Breast ultrasound image
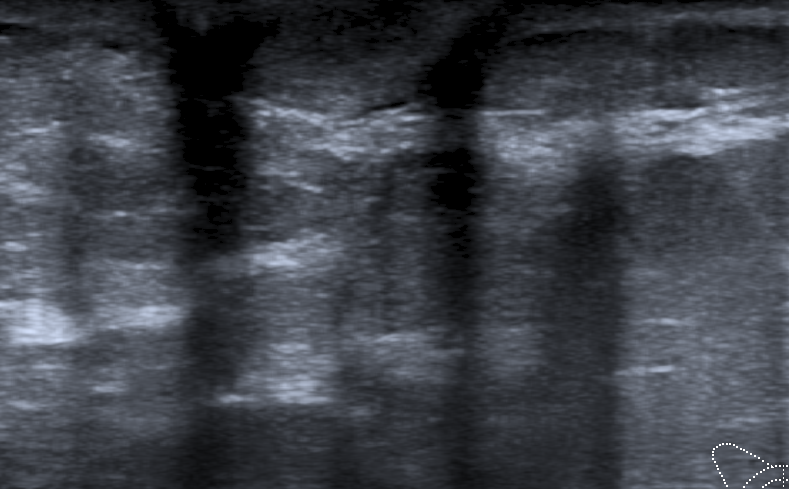
Diagnosis: normal